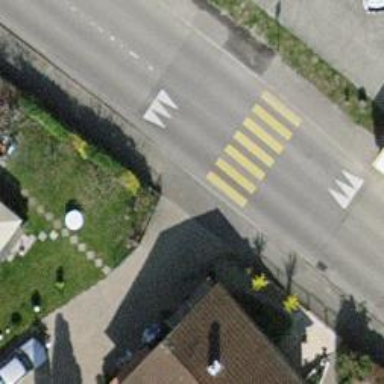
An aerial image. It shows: Tertiary road with asphalt surface and traffic calming table.